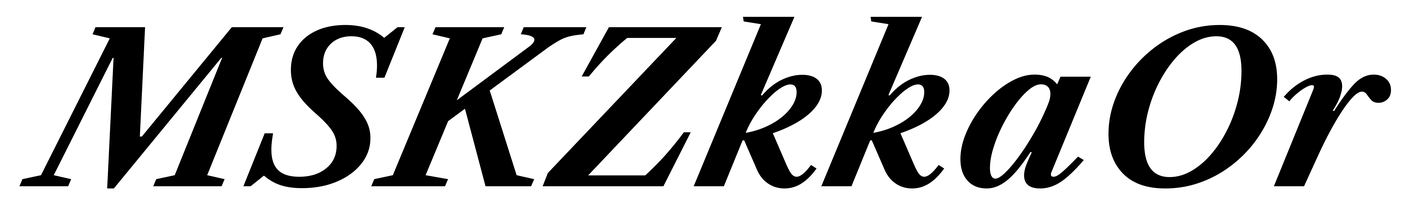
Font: LibreCaslonText-Italic_Bold_Italic